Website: home-depot
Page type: billing-address
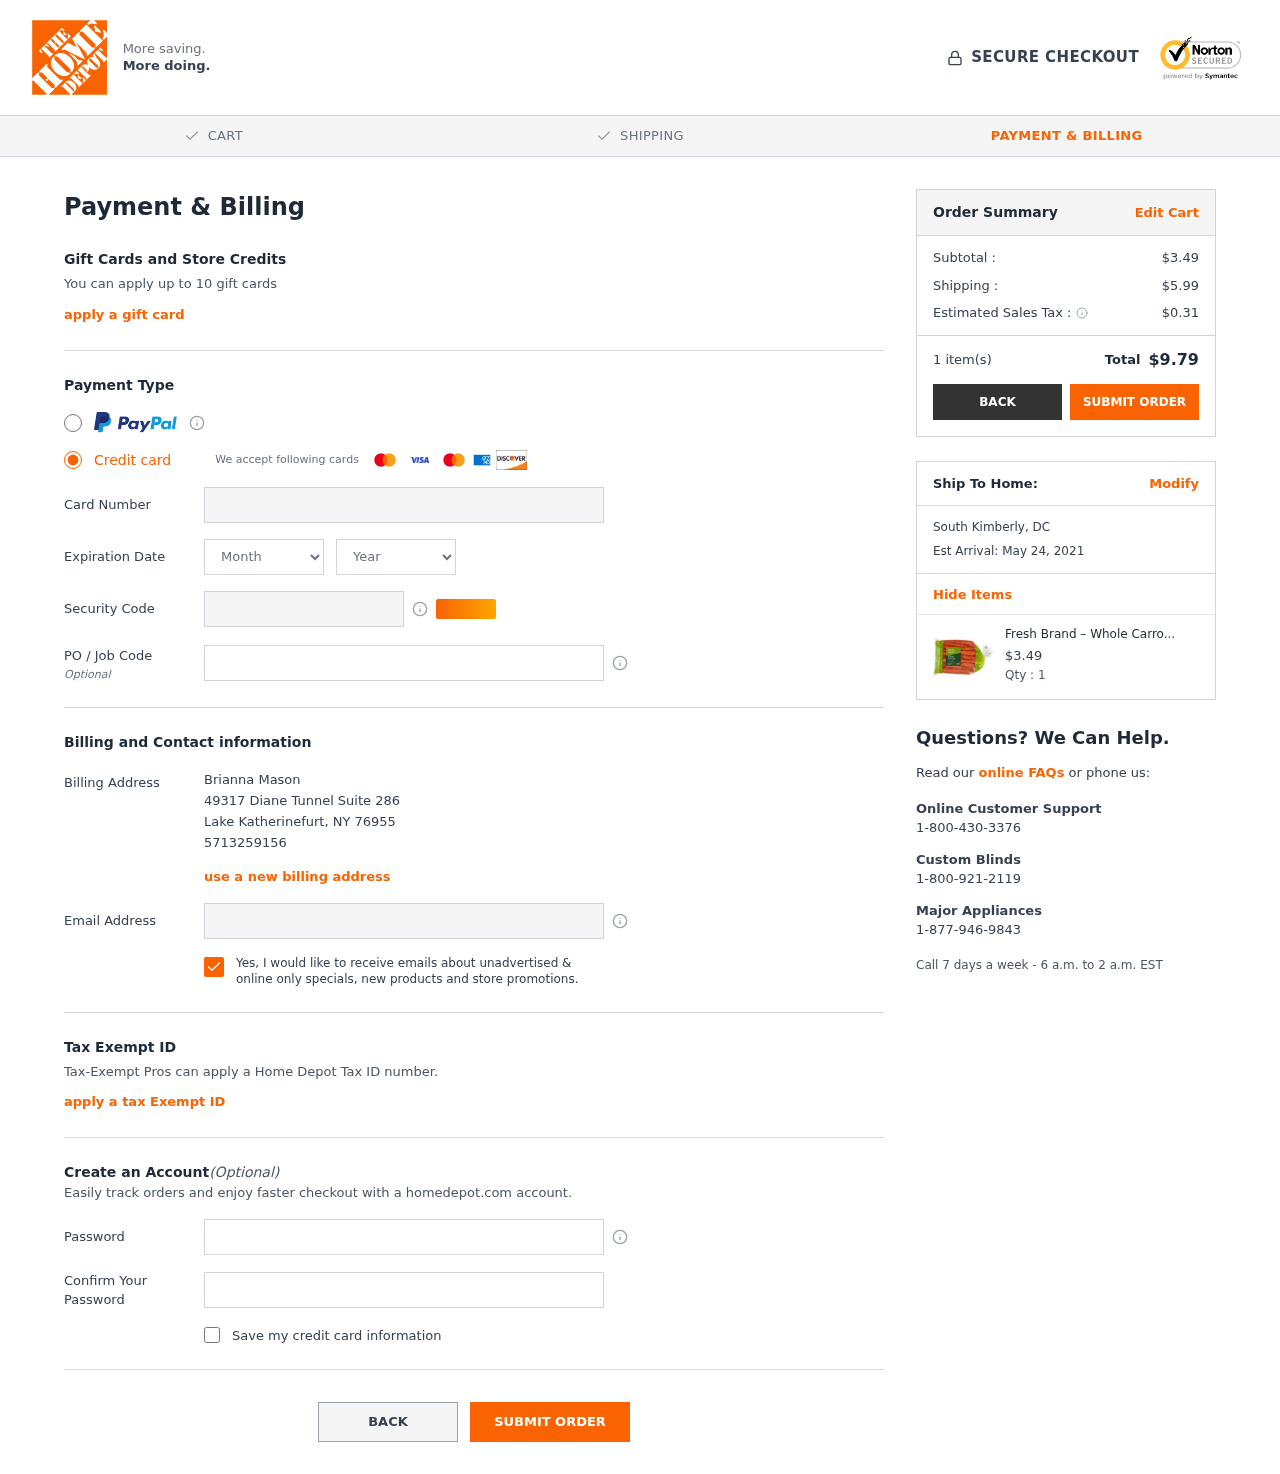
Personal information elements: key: PII_CARD_CVV
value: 590
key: PII_CARD_EXPIRY_MONTH
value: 06
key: PII_CARD_EXPIRY_YEAR
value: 30
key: PII_CARD_NUMBER
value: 4655 1766 3302 2320
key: PII_CITY
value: Lake Katherinefurt
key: PII_CITY2
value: South Kimberly
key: PII_EMAIL
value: brianna.mason@gmail.com
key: PII_FULLNAME
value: Brianna Mason
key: PII_JOB_CODE
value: J420568
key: PII_PHONE
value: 5713259156
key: PII_POSTCODE
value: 76955
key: PII_STATE_ABBR
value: NY
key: PII_STATE_ABBR2
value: DC
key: PII_STREET
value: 49317 Diane Tunnel Suite 286
Product elements: key: PRODUCT1_NAME
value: Fresh Brand – Whole Carrots, 5 lb
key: PRODUCT1_PRICE
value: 3.49
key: PRODUCT1_QUANTITY
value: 1
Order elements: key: ORDER_SUBTOTAL
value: $3.49
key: ORDER_SHIPPING_COST
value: $5.99
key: ORDER_TAX
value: $0.31
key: ORDER_NUM_ITEMS
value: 1 item(s)
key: ORDER_TOTAL
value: $9.79
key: ORDER_DELIVERY_DATE
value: Est Arrival: May 24, 2021